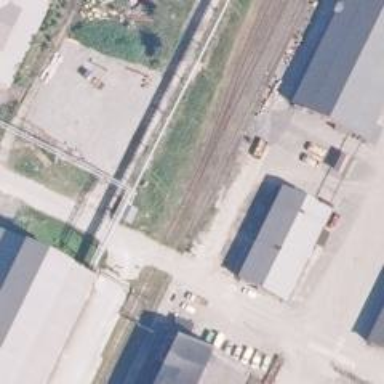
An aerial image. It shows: Railway spur service.